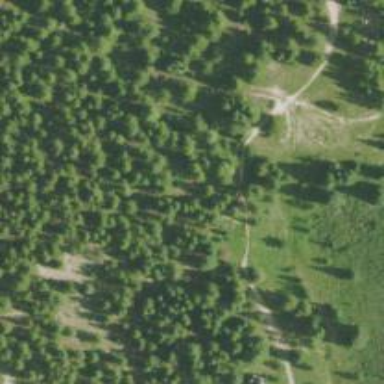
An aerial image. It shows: Path.